Question: How many ricochets will a ball launched from (1.0, 1.0) at 5° need to hit the target at (9.0, 9.0)? The ball reflects perfectly off the arena walls and mirror-obstacles.
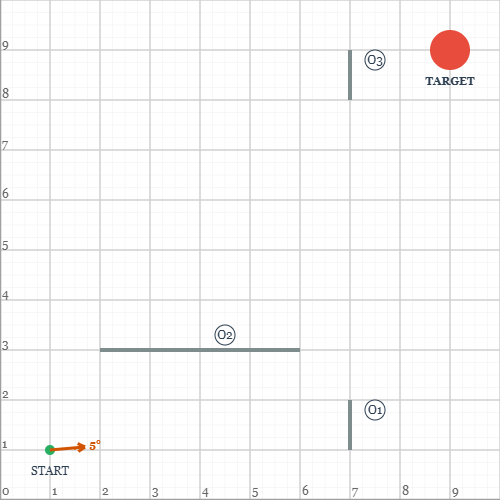
Answer: 10